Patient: sex M, age 21
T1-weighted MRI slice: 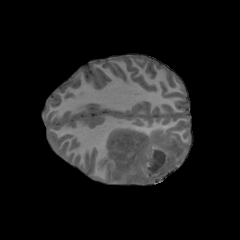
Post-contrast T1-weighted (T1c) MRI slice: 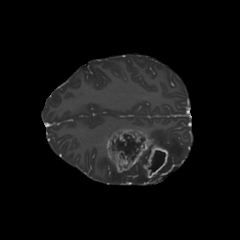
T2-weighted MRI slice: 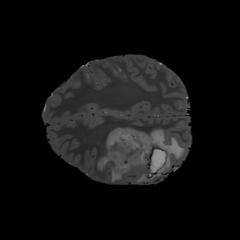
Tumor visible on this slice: yes
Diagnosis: Glioblastoma, IDH-wildtype
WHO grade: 4